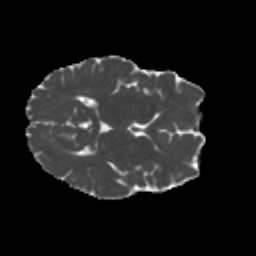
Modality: MD
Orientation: axial
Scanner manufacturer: siemens
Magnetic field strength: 3 T
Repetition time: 4.16 s
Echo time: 0.0806 s